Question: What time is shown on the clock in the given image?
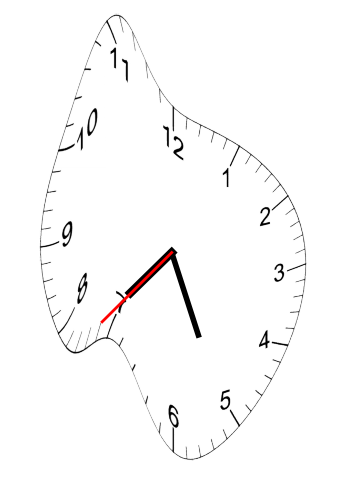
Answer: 07:25:37